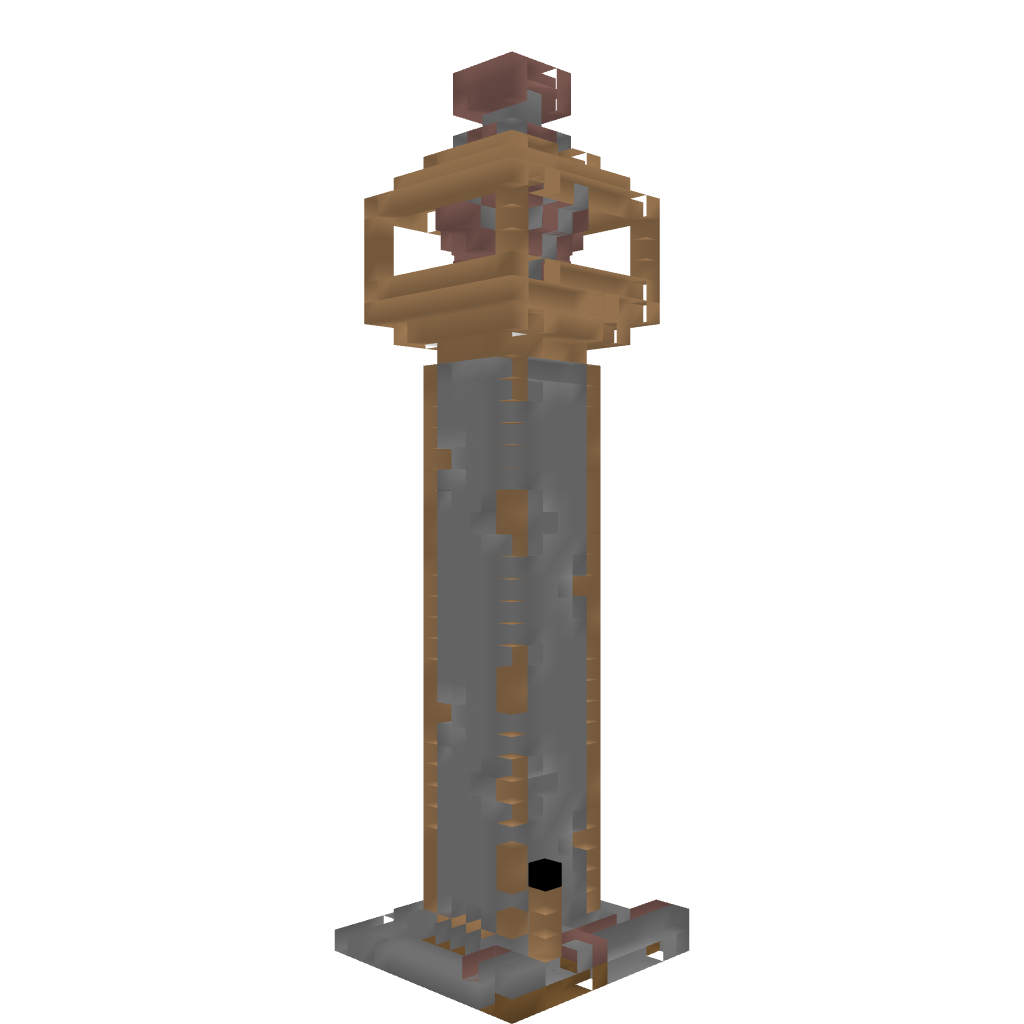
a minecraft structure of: Wood and Stone Watchtower high quality